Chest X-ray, AP view. Patient: 63 years old, sex M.
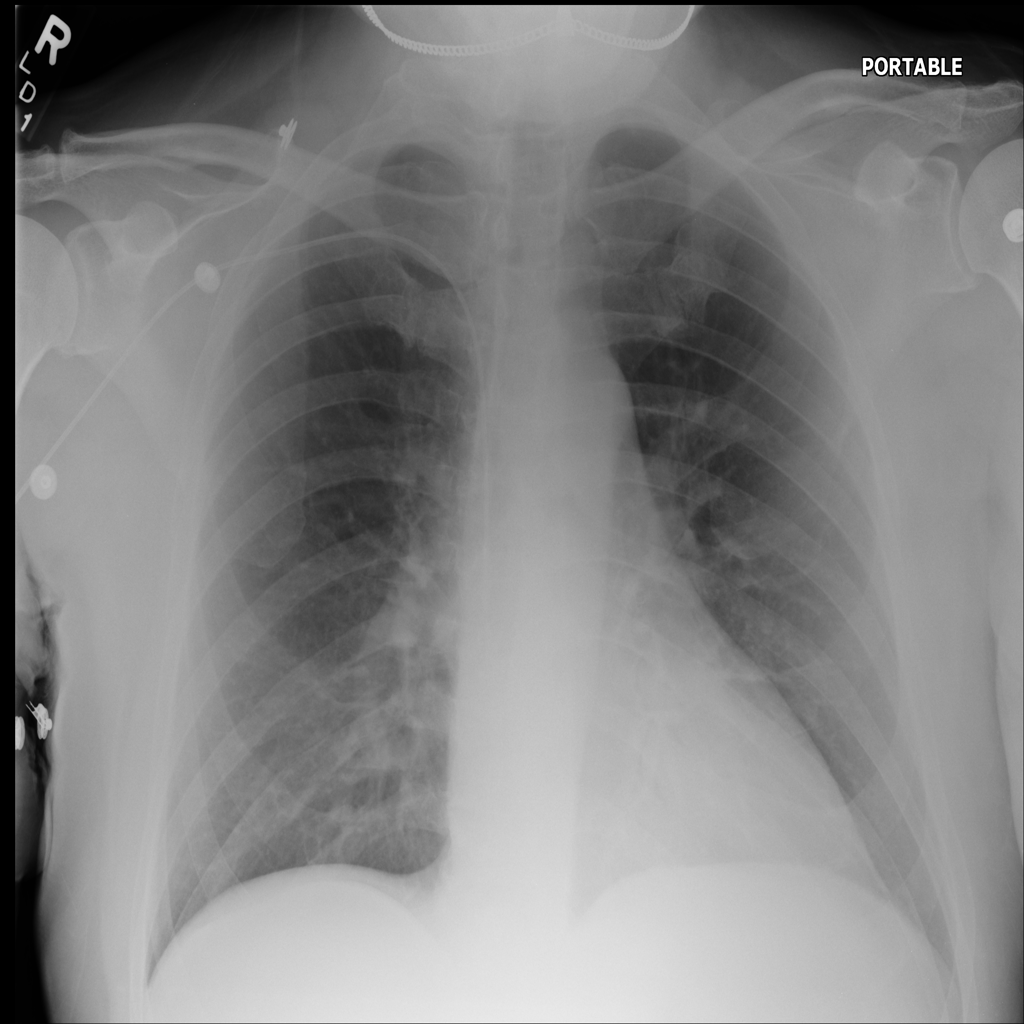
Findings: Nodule